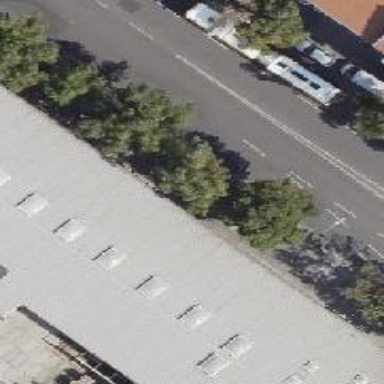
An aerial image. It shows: Broadleaved deciduous tree in parking area.